Question: I am in an Intro to data structures class and we are currently going over sorting algorithms. Is there any way in C++ to use a graph to trace the exchanging and sorting of sorting algorithms? There is an image illustrating shell sort if you follow this link and scroll down a bit. I also linked it down below. (Essentially what I would like to achieve). Addison Wesley, Algorithms 4th edition: <URL>.
They spoke about using built in functions in Java to create the graph and spoke about it as if it is rather trivial. I'm assuming if its basic in Java its basic in C++.
Question being, how would I implement a function that would correspond numerically to how big the bars are and output the graph pre-sort, mid-sort and post-sort?
Note: I have intermediate level C++ knowledge and no experience with graphics.

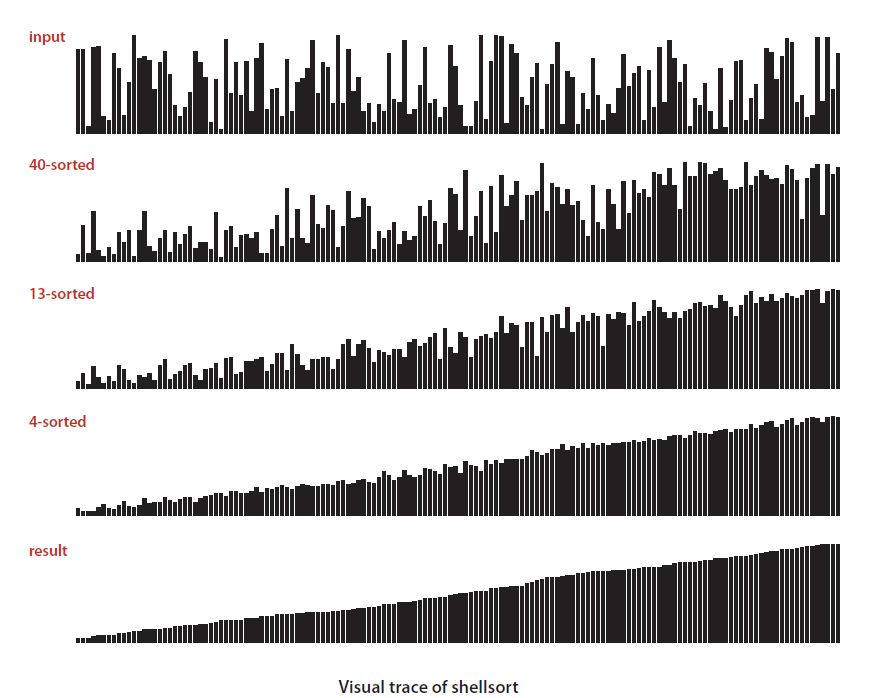
Answer: Consider using a graphing package such as <URL>. You would have to use it to plot, say as bar graphs, the array values your program is trying to sort.